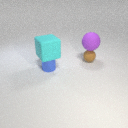
small blue metal cylinder to the left of small brown rubber sphere